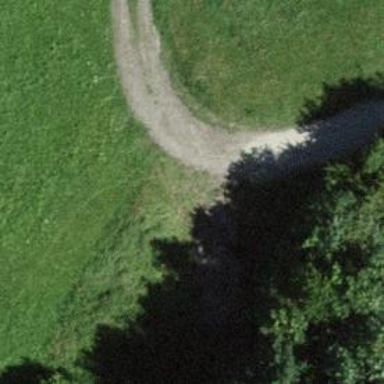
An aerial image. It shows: Track road with grass surface.